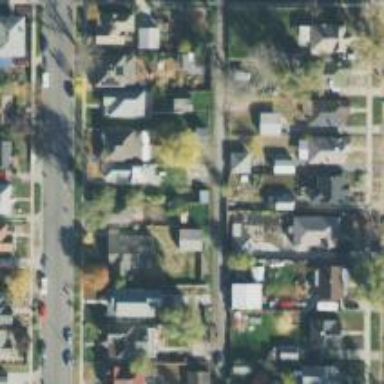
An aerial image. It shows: Neighborhood.